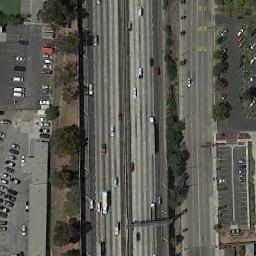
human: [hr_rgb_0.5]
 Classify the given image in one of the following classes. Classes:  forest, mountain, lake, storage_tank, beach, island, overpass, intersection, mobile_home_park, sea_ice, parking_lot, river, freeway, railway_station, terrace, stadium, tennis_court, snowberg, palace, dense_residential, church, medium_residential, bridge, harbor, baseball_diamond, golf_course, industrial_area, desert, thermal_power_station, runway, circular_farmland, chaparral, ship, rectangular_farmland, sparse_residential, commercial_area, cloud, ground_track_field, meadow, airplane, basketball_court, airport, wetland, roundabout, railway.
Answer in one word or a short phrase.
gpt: freeway